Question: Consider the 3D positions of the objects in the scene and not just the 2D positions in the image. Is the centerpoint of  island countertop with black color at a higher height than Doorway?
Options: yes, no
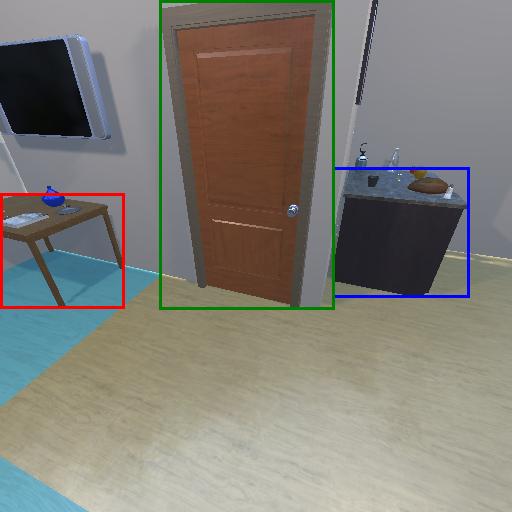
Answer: yes